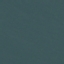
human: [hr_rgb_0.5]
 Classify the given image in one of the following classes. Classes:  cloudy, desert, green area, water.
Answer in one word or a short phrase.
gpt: water